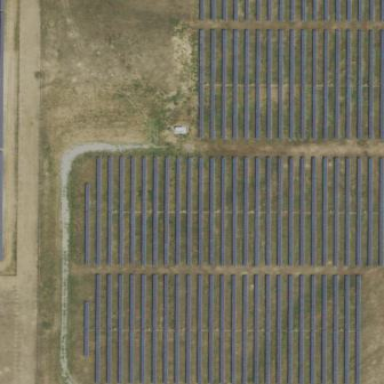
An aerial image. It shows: Solar power plant using photovoltaic technology.